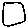
Label: square